Question: I want to show image within another image on map.
like

Here red colored image is different Image and the black idol image one is different .
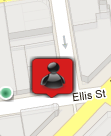
Answer: '''
public Bitmap mergeBitmaps(Bitmap manBitmap){
try{
Bitmap markerBitmap = BitmapFactory.decodeResource( this.getResources(), R.drawable.red_box_image);
Bitmap bmOverlay = Bitmap.createBitmap(markerBitmap.getWidth(), markerBitmap.getHeight(), markerBitmap.getConfig());
Canvas canvas = new Canvas(bmOverlay);
canvas.drawBitmap(markerBitmap, new Matrix(), null);
canvas.drawBitmap(manBitmap, 5, 5, null);
return bmOverlay;
}
catch(Exception ex){
ex.printStackTrace();
return null;
}
'''